Interaction volume radius: 10 \u00c5
Interaction volume height: 30 \u00c5
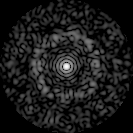
Disorder parameter: 0.8248